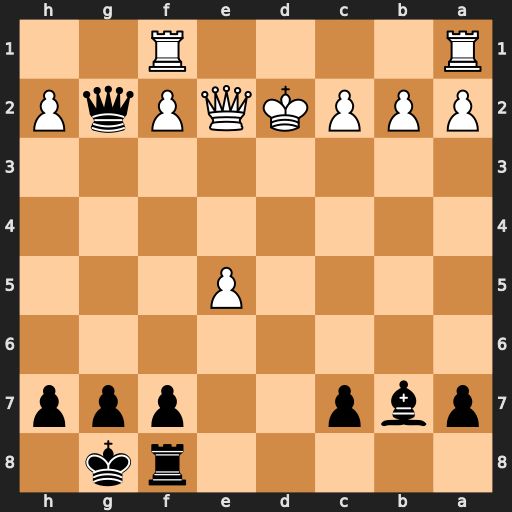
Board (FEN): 5rk1/pbp2ppp/8/4P3/8/8/PPPKQPqP/R4R2
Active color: b
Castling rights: -
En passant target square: -
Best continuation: Rd8+ Kc1 Bf3